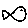
Label: fish